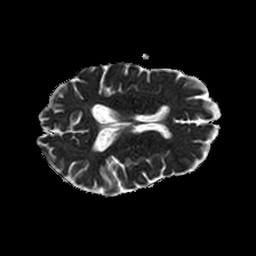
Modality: ADC
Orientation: axial
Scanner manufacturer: philips
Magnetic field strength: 1.5 T
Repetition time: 3.393 s
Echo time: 0.06922 s